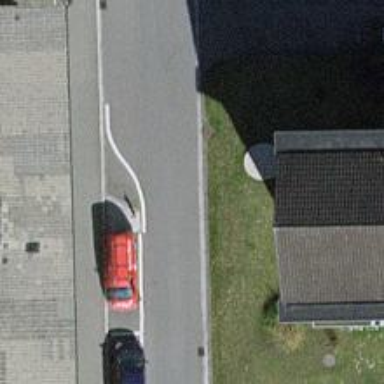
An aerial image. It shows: Chicane for traffic calming.